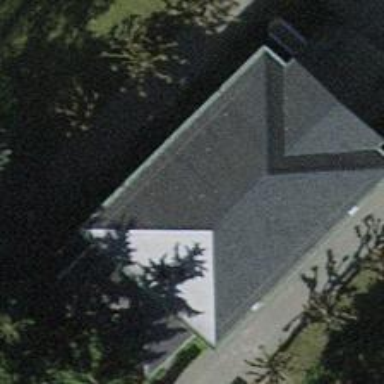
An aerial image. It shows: Funeral hall building.